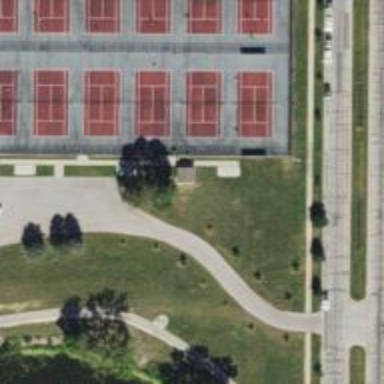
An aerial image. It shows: Bleachers on leisure land.